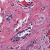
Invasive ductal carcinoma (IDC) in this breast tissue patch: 1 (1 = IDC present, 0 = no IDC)